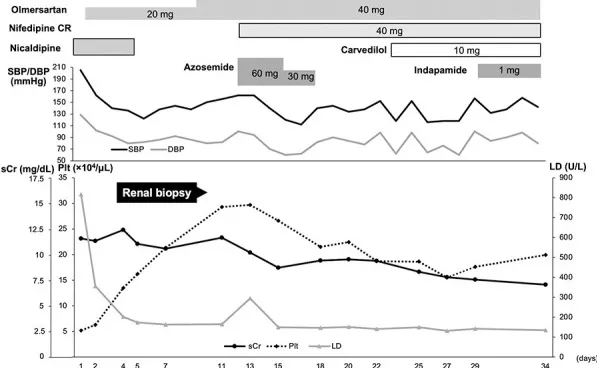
Clinical course. SBP = systolic blood pressure; DBP = diastolic blood pressure; sCr = serum creatinine; Plt = platelet count; LD = lactate dehydrogenase.
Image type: pathology (fish)